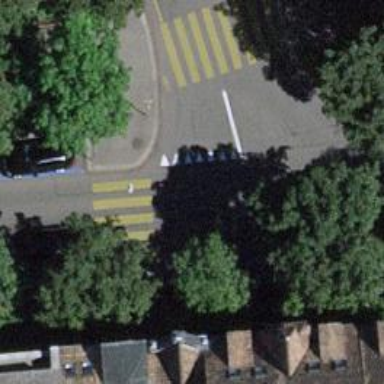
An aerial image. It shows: Marked zebra crossing on the road.